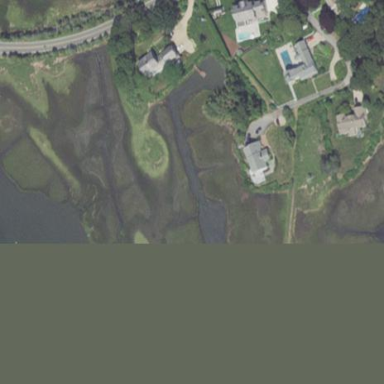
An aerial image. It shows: Saltmarsh wetland area.